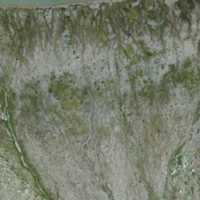
EUNIS habitat code: 48
Species observed at this site:
Geum reptans